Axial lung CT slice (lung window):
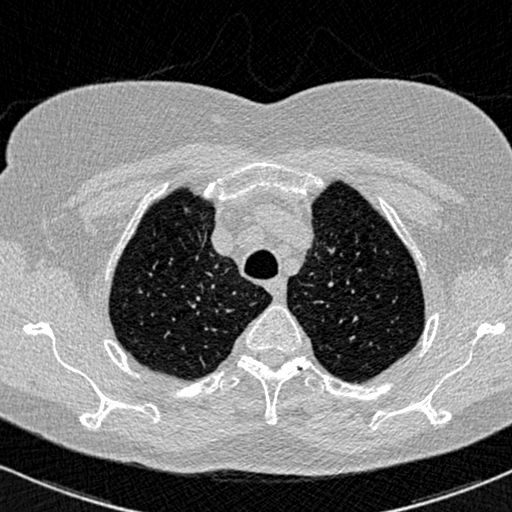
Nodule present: no